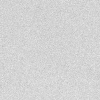
Atmospheric dust classification: dusty